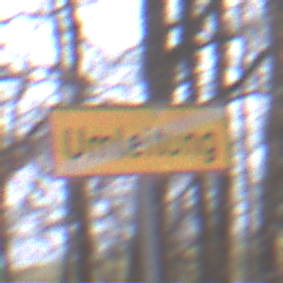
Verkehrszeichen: EndeDerUmleitungsankuendigung
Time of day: Midday
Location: Outdoor (Nature)
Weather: Overcast
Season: Autumn
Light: Natural